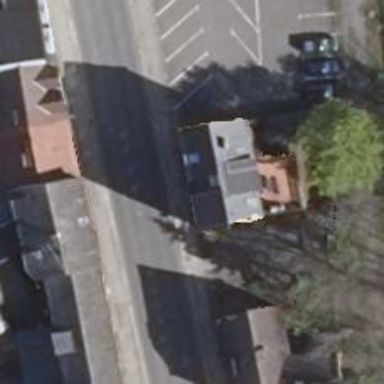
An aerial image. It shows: Restaurant.